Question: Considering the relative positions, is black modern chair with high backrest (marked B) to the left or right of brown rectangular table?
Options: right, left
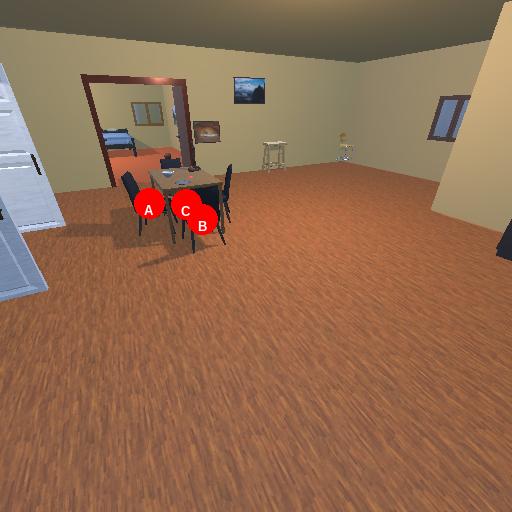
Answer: right